Question: I have a QTableView and some content in it. I want a behavior like 'horizontalHeader() -> setResizeMode( ResizeToContent )' but it must not create horizontal scrollbars - I mean the viewport must not be wider than the table.
Even with creating a new QHeaderView it's not so easy, since there are only a few virtual methods.

Thanks in advance,
Charly
PS: I have a custom item delegate, which shortens the long texts with "...". It returns as sizeHint() the full size, but when the paint() method receives a smaller size (e.g. simulated with resizeMode() == Qt::Interactive) it crops the content.
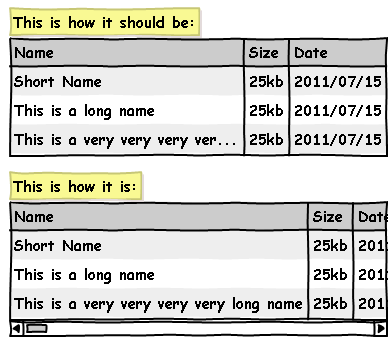
Answer: You need to set the stretch on individual sections, I've created a simple test app:

'''
#include <QtGui>
int main(int argc, char** argv)
{
QApplication app(argc, argv);
QStandardItemModel mdl(3, 3); // rows, cols
mdl.setHorizontalHeaderLabels(QStringList() << "Name" << "Size" << "Date");
mdl.setItem(0, 0, new QStandardItem("Short name"));
mdl.setItem(0, 1, new QStandardItem("25kb"));
mdl.setItem(0, 2, new QStandardItem("2011/07/05"));
mdl.setItem(1, 0, new QStandardItem("This is a long name"));
mdl.setItem(1, 1, new QStandardItem("25kb"));
mdl.setItem(1, 2, new QStandardItem("2011/07/05"));
mdl.setItem(2, 0, new QStandardItem("This is a long long long long name"));
mdl.setItem(2, 1, new QStandardItem("25kb"));
mdl.setItem(2, 2, new QStandardItem("2011/07/05"));
QTableView view;
view.setModel(&mdl);
QHeaderView* hdr = view.horizontalHeader();
hdr->setResizeMode(0, QHeaderView::Stretch);
hdr->setResizeMode(1, QHeaderView::ResizeToContents);
hdr->setResizeMode(2, QHeaderView::ResizeToContents);
view.show();
return app.exec();
}
'''
'''
QT += core gui
SOURCES=test.cpp
'''
: It's important that 'void QHeaderView::setResizeMode(int, ResizeMode)' is called when when this logical index exists, that is, when a model which defines these columns is attached to the view.
---
QAbstractScrollArea has the <URL> property which can have the option 'ScrollBarAlwaysOff'.
Try something like:
'''
QAbstractScrollArea* scrollArea = // ???
scrollArea->setHorizontalScrollBarPolicy(Qt::ScrollBarAlwaysOff);
'''
---